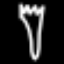
Label: fork